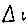
Label: triangle